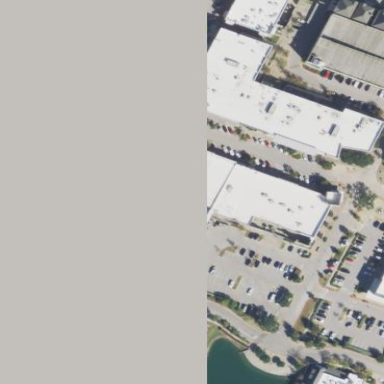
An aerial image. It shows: Retail building.